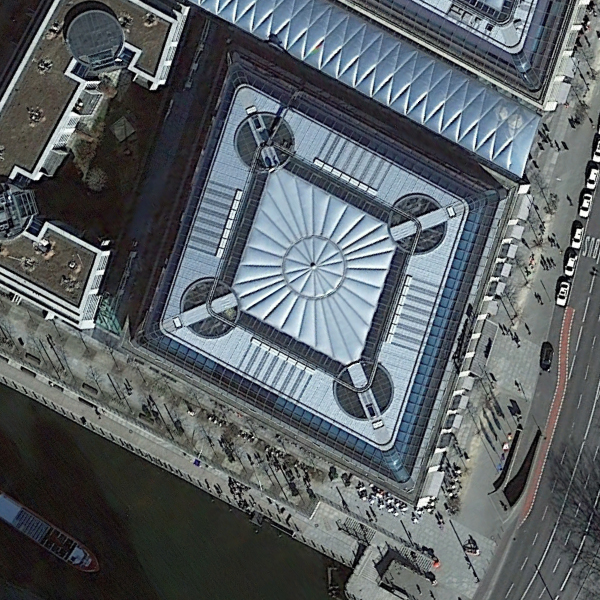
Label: Center